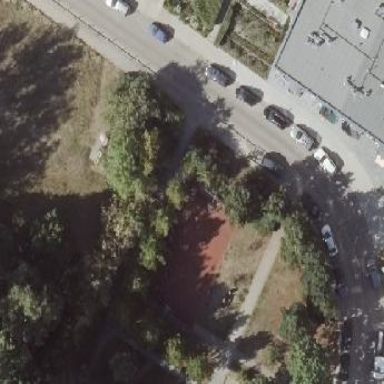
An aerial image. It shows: Basketball court on pitch.